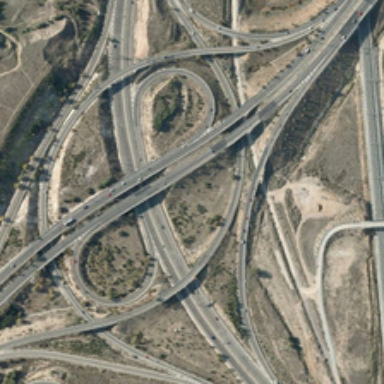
Many green trees are near a viaduct .